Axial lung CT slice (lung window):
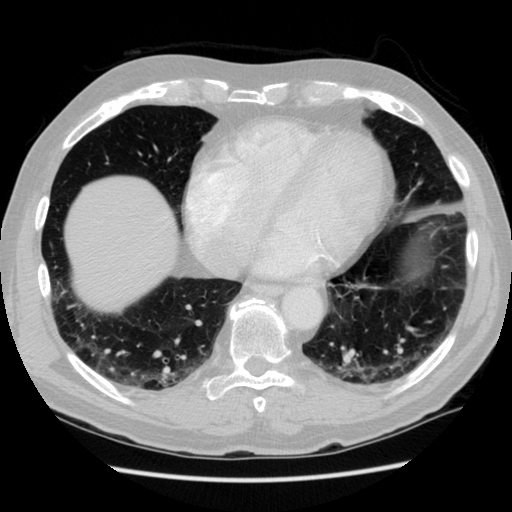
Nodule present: no